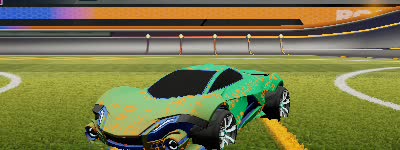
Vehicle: werewolf